八年级 · 解析几何
如图是单位长度为 1 的正方形网格, 则 $\angle 1+\angle 2+\angle 3=$

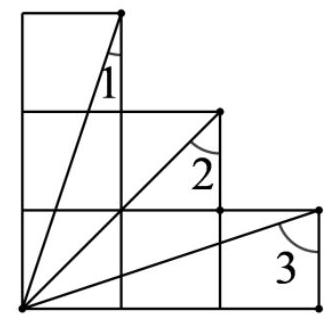
答案: 5